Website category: university
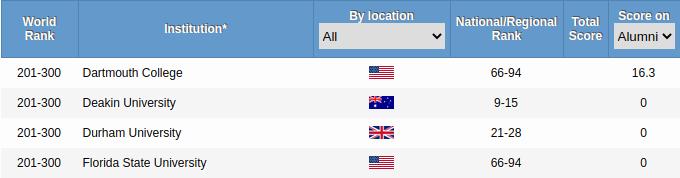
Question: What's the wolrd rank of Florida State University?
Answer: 201-300

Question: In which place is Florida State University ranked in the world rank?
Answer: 201-300

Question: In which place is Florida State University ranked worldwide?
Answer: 201-300

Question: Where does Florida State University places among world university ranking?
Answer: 201-300

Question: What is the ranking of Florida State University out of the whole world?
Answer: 201-300

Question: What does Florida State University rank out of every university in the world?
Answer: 201-300

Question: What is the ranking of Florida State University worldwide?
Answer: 201-300

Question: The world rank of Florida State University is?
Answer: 201-300

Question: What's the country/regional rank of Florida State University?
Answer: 66-94

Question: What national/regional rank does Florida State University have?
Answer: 66-94

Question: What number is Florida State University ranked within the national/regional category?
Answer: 66-94

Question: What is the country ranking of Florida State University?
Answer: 66-94

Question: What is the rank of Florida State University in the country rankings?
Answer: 66-94

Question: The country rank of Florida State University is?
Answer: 66-94

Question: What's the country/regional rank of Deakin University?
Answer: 9-15

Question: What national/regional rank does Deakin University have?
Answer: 9-15

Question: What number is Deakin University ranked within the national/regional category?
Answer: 9-15

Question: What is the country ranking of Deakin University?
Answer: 9-15

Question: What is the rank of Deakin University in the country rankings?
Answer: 9-15

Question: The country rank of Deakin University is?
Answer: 9-15

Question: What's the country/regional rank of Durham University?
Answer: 21-28

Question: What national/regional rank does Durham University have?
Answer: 21-28

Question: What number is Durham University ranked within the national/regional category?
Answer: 21-28

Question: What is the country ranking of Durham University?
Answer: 21-28

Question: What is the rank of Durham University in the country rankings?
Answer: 21-28

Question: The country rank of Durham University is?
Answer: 21-28

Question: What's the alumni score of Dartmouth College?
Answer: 16.3

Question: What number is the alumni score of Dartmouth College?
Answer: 16.3

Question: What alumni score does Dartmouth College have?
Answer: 16.3

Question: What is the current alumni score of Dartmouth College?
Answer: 16.3

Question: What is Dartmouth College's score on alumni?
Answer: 16.3

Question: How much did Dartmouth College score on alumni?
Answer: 16.3

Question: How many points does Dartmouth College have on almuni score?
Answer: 16.3

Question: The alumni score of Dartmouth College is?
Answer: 16.3

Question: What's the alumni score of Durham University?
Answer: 0

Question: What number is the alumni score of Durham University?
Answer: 0

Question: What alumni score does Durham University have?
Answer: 0

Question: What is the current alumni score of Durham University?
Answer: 0

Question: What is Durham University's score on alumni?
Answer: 0

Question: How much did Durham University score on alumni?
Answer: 0

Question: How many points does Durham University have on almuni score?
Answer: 0

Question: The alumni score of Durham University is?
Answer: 0

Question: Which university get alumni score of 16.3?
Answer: Dartmouth College

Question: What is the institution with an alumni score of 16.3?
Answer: Dartmouth College

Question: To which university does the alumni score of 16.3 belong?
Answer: Dartmouth College

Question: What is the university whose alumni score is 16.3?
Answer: Dartmouth College

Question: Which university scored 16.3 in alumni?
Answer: Dartmouth College